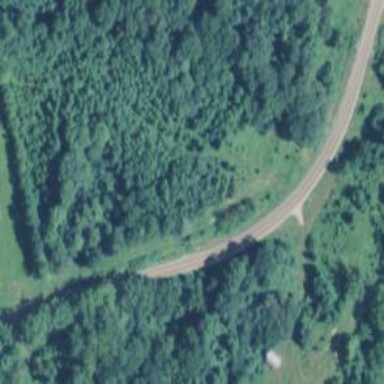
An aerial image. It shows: Primary highway.